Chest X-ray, PA view. Patient: 27 years old, sex M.
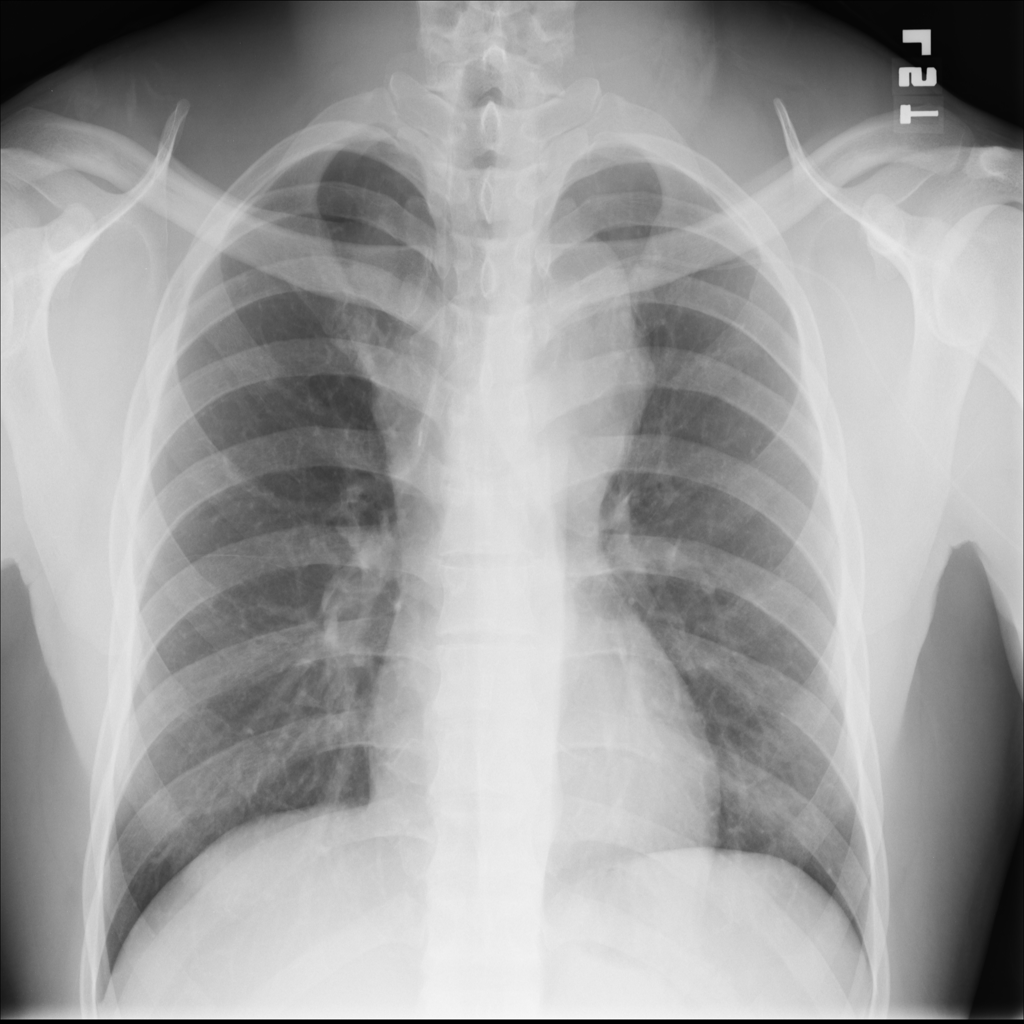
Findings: Mass